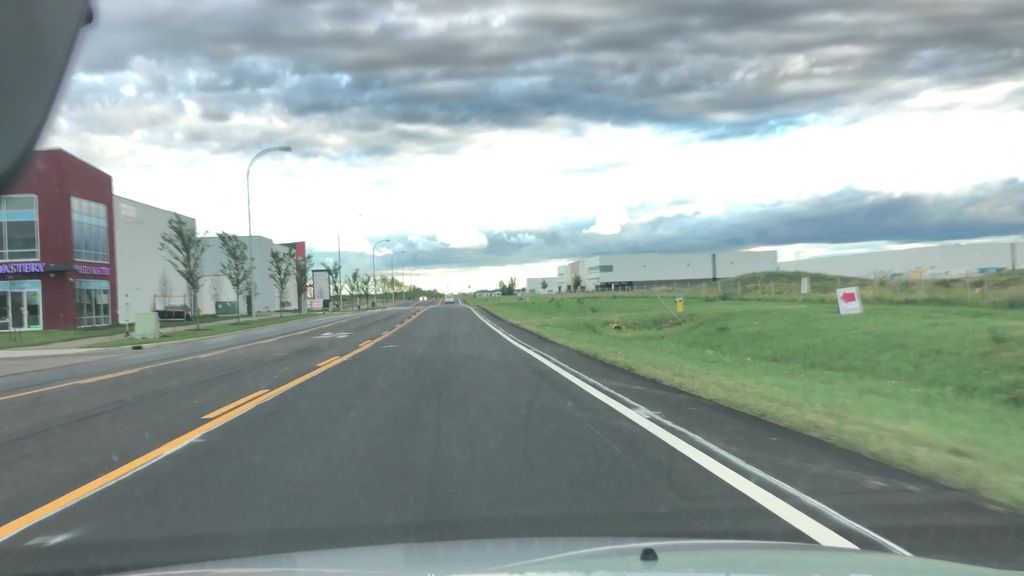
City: edmonton